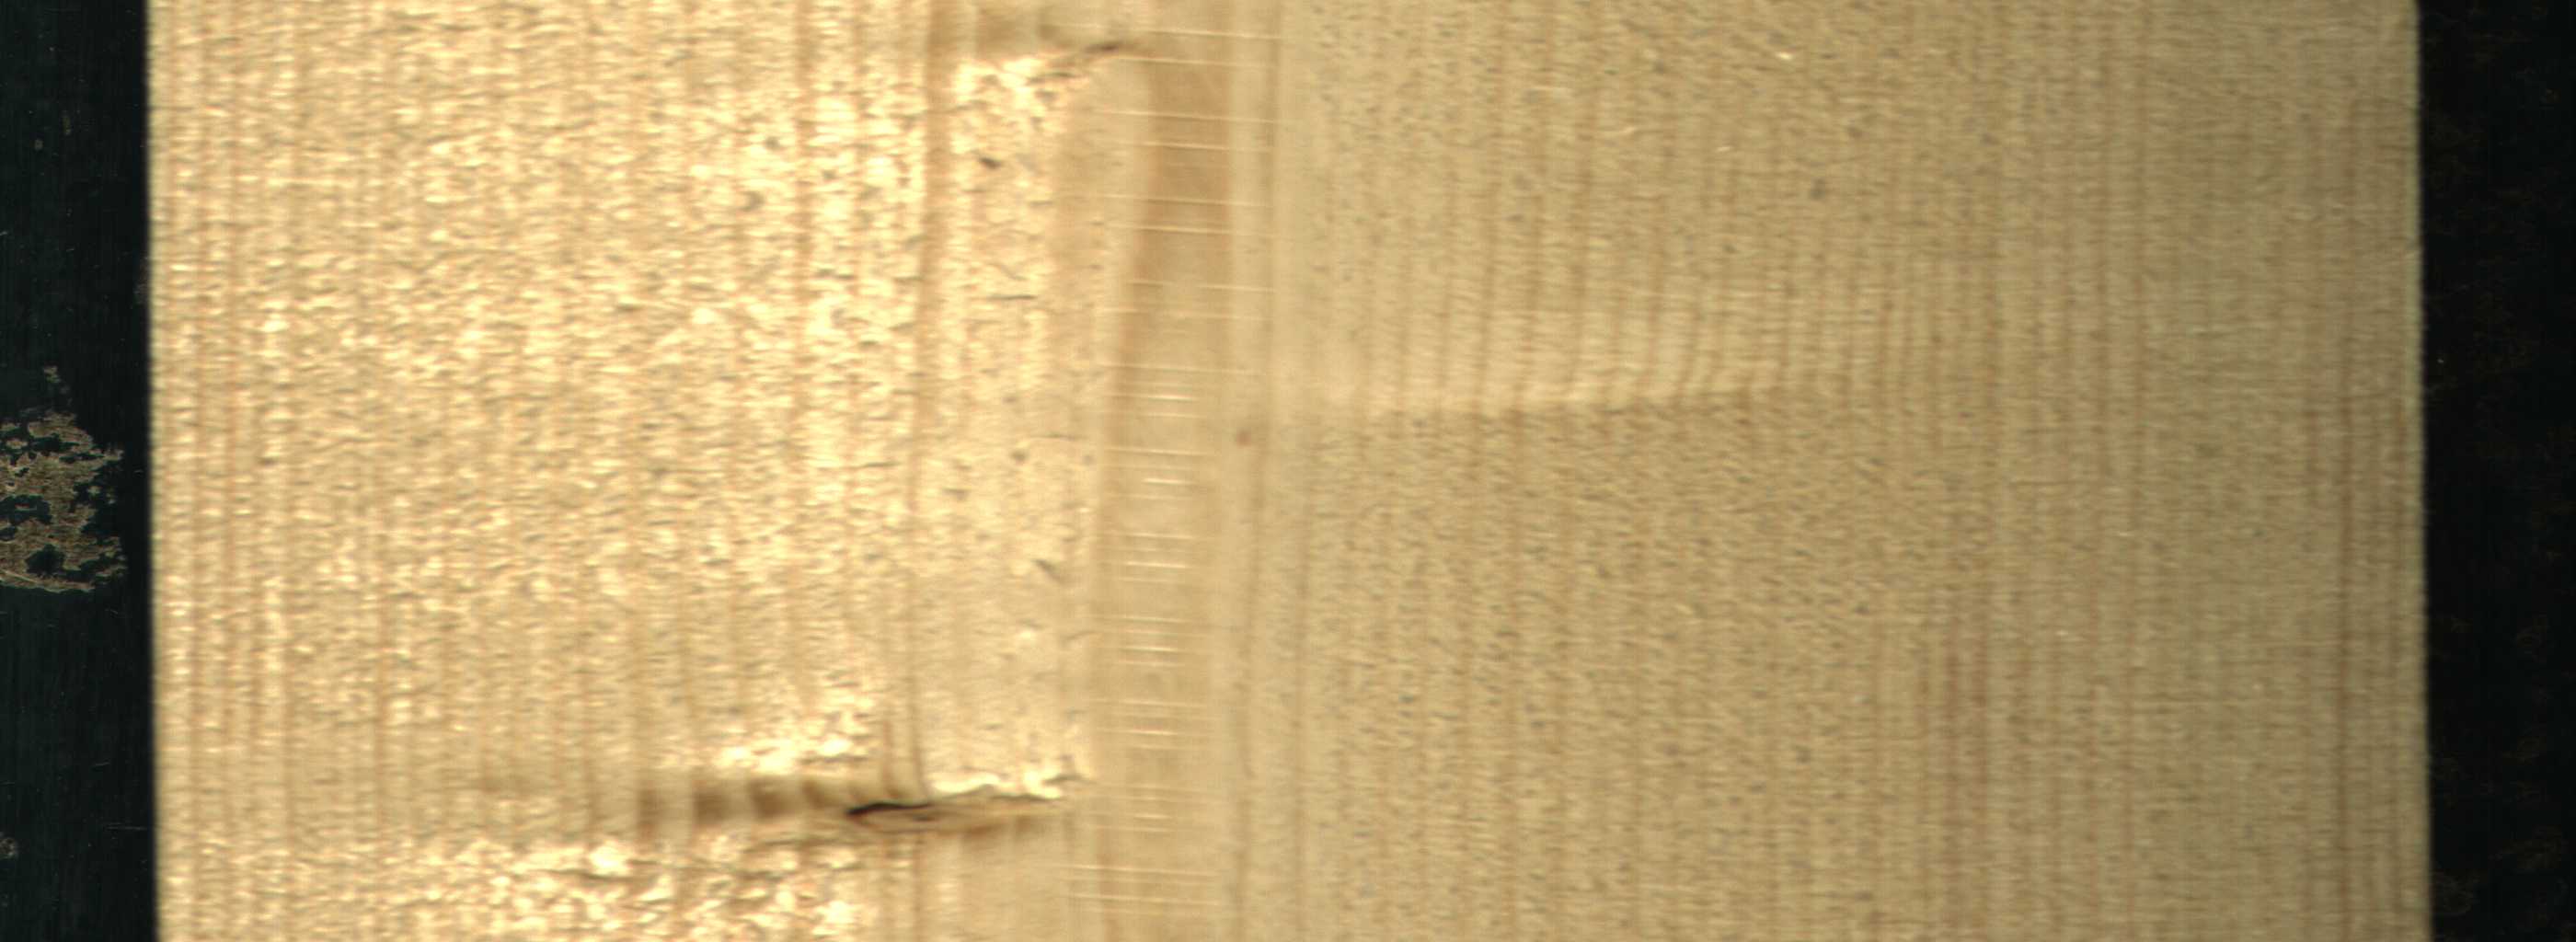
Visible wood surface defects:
Dead_Knot